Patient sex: F
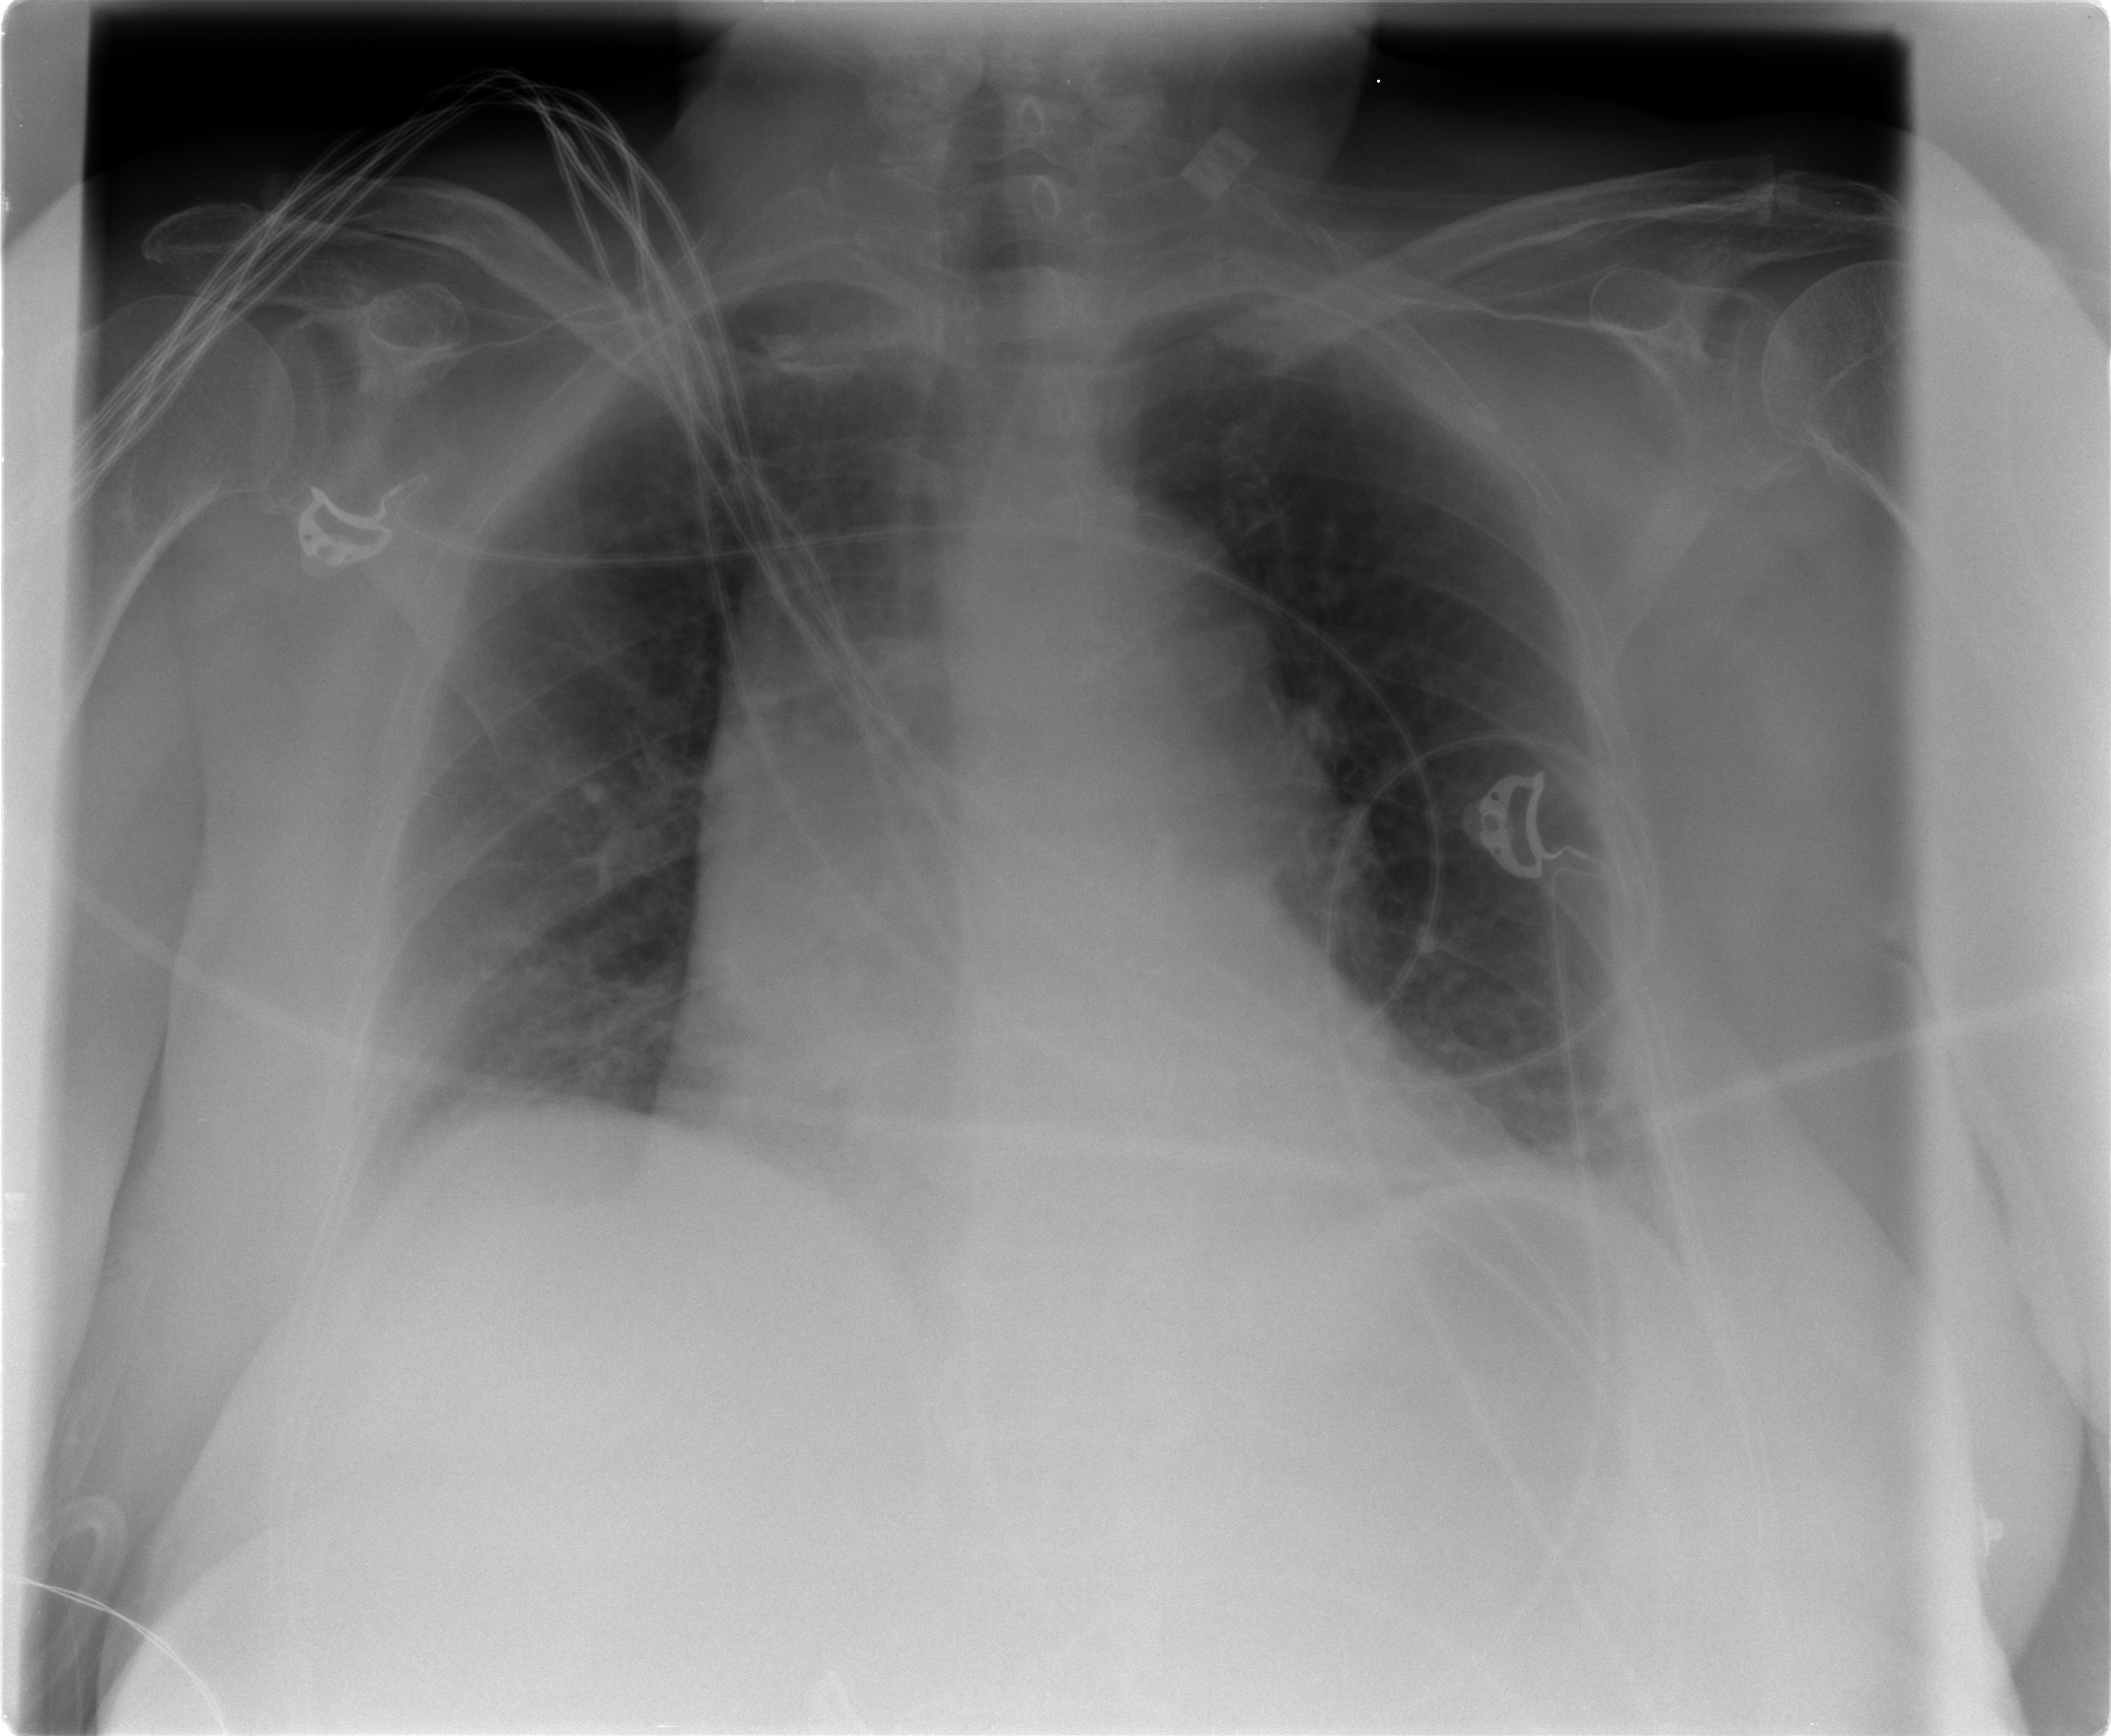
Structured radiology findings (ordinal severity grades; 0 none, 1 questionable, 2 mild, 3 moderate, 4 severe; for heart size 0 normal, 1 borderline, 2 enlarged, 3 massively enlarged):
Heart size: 0
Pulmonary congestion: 1
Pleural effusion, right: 0
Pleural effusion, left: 0
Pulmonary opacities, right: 0
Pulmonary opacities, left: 0
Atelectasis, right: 2
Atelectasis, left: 2